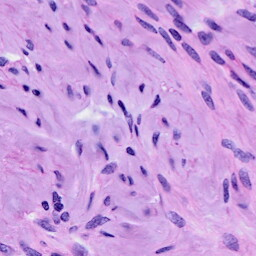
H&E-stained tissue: Cervix